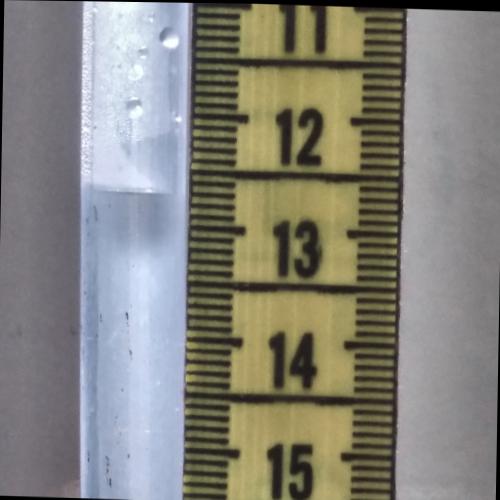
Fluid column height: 12.7 cm